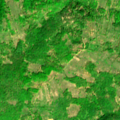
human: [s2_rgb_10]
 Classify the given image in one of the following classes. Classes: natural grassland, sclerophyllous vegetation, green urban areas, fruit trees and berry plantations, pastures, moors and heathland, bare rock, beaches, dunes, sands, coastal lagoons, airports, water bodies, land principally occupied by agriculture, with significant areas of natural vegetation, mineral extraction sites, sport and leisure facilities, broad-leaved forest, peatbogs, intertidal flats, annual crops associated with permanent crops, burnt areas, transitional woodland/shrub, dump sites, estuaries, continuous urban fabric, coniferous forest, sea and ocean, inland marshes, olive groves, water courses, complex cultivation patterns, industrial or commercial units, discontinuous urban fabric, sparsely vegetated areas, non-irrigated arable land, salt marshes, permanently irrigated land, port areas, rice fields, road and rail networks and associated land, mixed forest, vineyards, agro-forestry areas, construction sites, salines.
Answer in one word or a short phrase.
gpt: land principally occupied by agriculture, with significant areas of natural vegetation, broad-leaved forest, transitional woodland/shrub